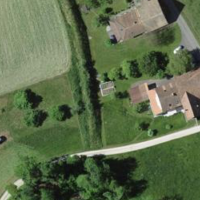
EUNIS habitat code: 52
Species observed at this site:
Stellaria graminea